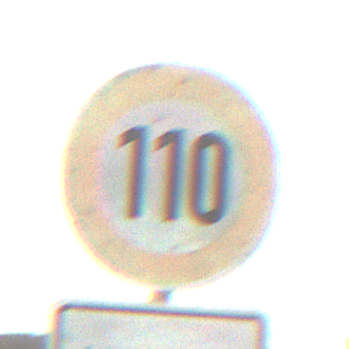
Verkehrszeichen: Geschwindigkeit110
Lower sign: HinweisDurchVerbaleAngabe6
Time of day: SunriseSunset
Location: Outdoor (Nature)
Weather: PartlyCloudy
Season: NotSpecified
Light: Natural